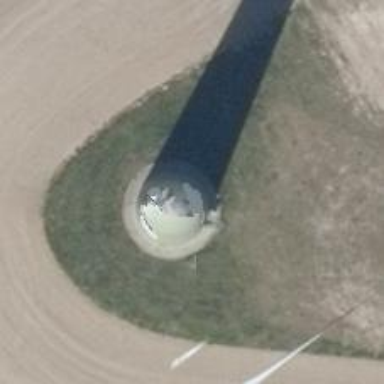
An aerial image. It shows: Wind generator powered by horizontal-axis wind turbine.